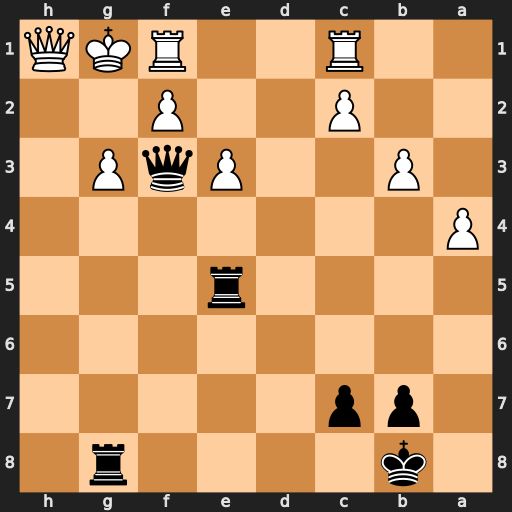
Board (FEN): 1k4r1/1pp5/8/4r3/P7/1P2PqP1/2P2P2/2R2RKQ
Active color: b
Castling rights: -
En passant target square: -
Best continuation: Rxg3+ fxg3 Qxg3+ Qg2 Qxe3+ Rf2 Qxc1+